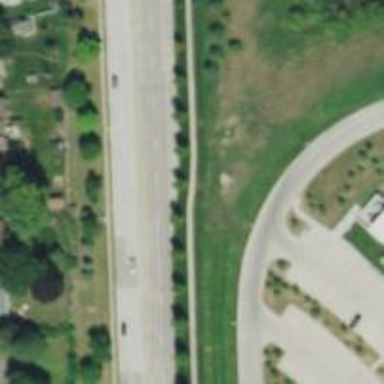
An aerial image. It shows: Secondary road.